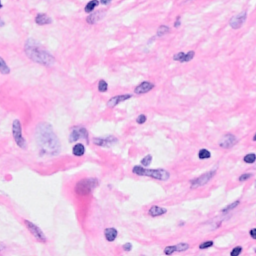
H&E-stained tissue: Breast